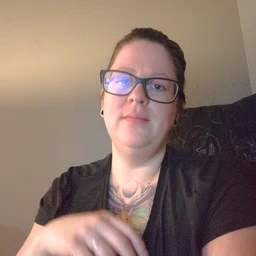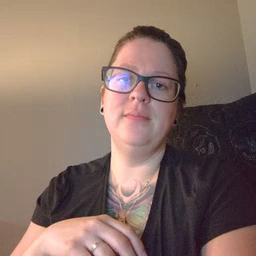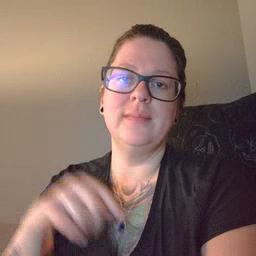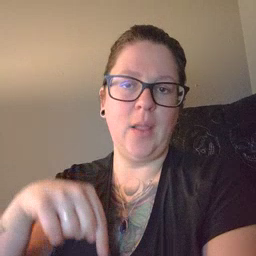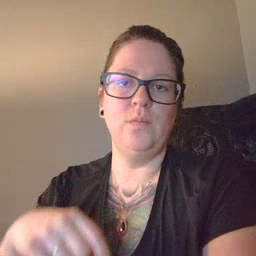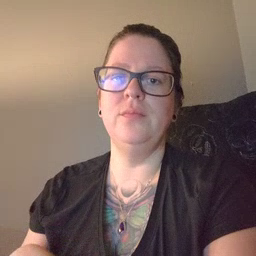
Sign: down